Question: <URL>
HTML:
'''
<div>Hello</div>
<div>Stack</div>
<div>Overflow</div>
'''
CSS:
'''
div {
display: inline-block;
zoom: 1;
*display: inline;
background-color: #ccc;
}
'''
In IE8, as well as in other modern browsers, there is a space between the 'div's:

However, in IE7, the 'div's are adjacent to each other. There is no space between them.
How could I make sure that IE7 has this space?
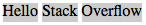
Answer: You can add the space yourself for only IE7 and lower:
'''
div {
display: inline-block;
zoom: 1;
*display: inline;
*margin-right: 0.25em;
background-color: #ccc;
}
'''
Or like this:
'''
div + div {
*margin-left: 0.25em;
}
'''